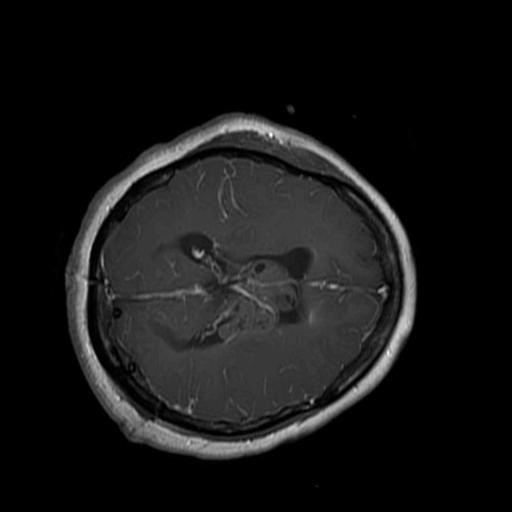
Label: brain_glioma